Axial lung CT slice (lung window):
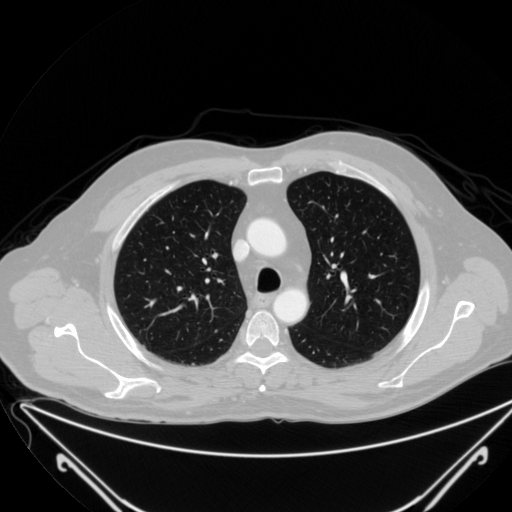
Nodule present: no